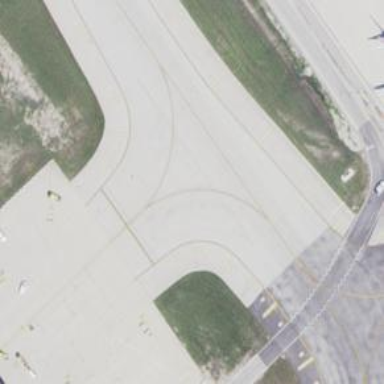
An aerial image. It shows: Image of taxiway at airport.